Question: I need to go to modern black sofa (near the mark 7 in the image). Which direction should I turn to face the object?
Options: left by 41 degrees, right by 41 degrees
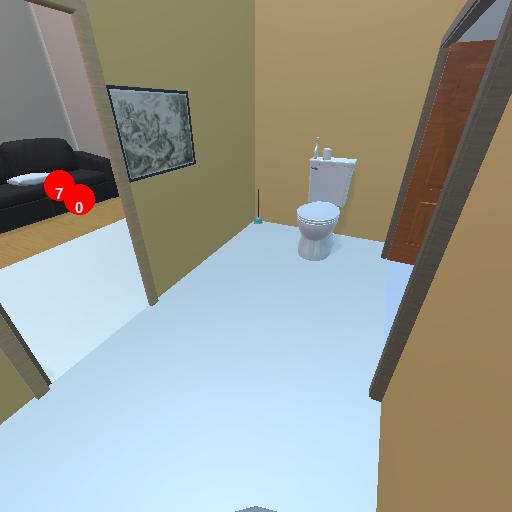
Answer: left by 41 degrees